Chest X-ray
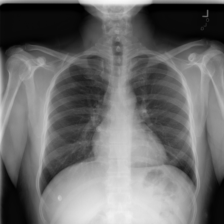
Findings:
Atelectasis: negative
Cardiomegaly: negative
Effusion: negative
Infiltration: negative
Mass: negative
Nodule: negative
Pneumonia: negative
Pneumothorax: negative
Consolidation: negative
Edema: negative
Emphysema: negative
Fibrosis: negative
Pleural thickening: negative
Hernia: negative